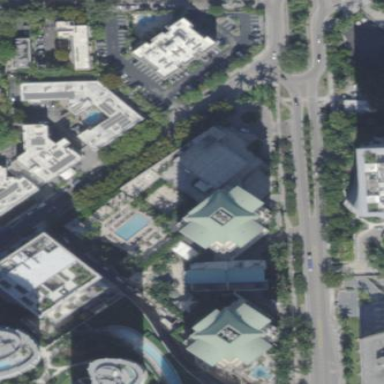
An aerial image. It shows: Hotel building.